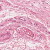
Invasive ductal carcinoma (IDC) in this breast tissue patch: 0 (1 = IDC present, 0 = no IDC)